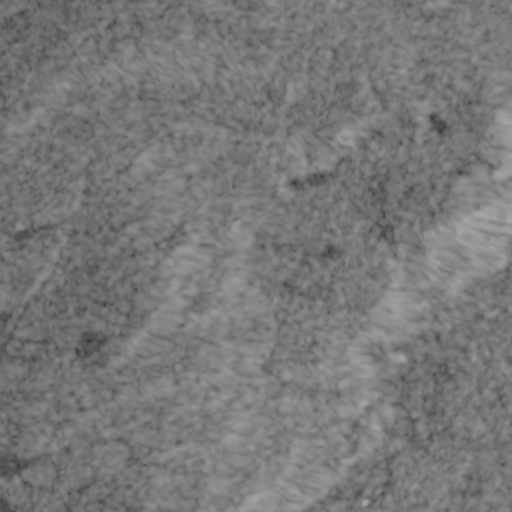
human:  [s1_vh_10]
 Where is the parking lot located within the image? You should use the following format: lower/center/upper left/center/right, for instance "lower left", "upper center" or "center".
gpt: The parking lot is located in the lower center of the image.
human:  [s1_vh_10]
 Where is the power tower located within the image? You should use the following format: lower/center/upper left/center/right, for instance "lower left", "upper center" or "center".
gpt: The power tower is located in the lower right of the image.
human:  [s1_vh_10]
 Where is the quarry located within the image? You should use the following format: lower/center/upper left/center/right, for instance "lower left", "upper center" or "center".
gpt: The quarry is located in the lower right of the image.
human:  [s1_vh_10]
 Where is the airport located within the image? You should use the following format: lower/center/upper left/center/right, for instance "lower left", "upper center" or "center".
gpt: There is no airport in the image.

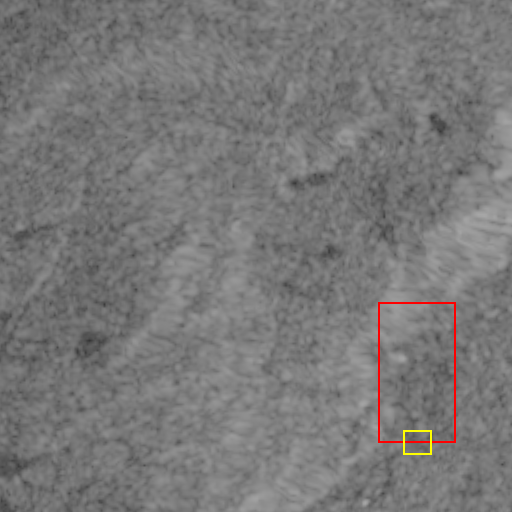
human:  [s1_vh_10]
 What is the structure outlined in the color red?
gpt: The structure outlined in red is a crop field.
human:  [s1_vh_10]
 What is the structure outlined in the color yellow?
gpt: The structure outlined in yellow is a quarry.
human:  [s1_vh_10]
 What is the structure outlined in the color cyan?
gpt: There is no cyan outline.